Рисунок сделан со стробоскопической фотографии движения двух сталкивающихся шариков одинакового диаметра, но разных масс.  Стрелкой на рисунке показано направление движения одного из шариков до столкновения.
Определить отношение масс шаров.
Указать, в каком направлении двигался до столкновения второй шар.
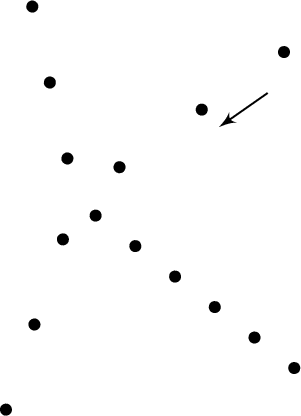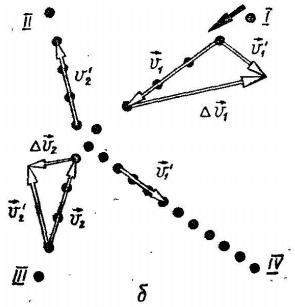
Определить отношение масс шаров.
Ответ: $$ \frac{m_{1}}{m_{2}}=\frac{\Delta \vec{v_{2}}}{\Delta \vec v_{1}}=\frac{1}{3}. $$

Указать, в каком направлении двигался до столкновения второй шар.
Ответ: Шарик $2$ до столкновения двигался по ветви $I I I$.
Темы:
T, Механика, Кинематика, Соударения, ЗСИ, Всероссийские, Стробоскоп